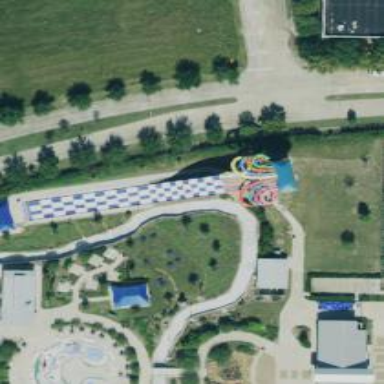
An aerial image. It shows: Water slide attraction.